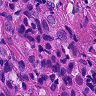
Metastatic tissue present: yes